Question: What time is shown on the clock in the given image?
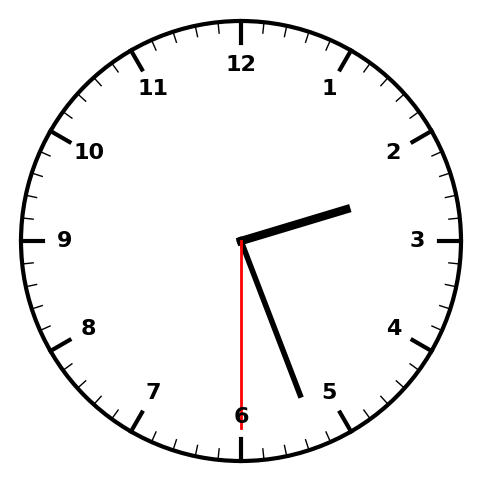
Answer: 02:26:30